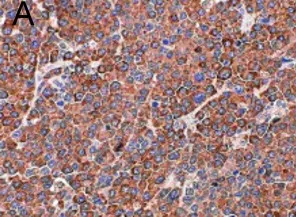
Lambda and kappa immunohistochemical stain showing strong and diffuse positivity for lambda.
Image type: pathology (immunostaining)